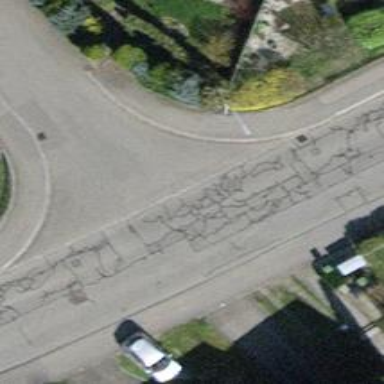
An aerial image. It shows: Smoothly paved residential road.